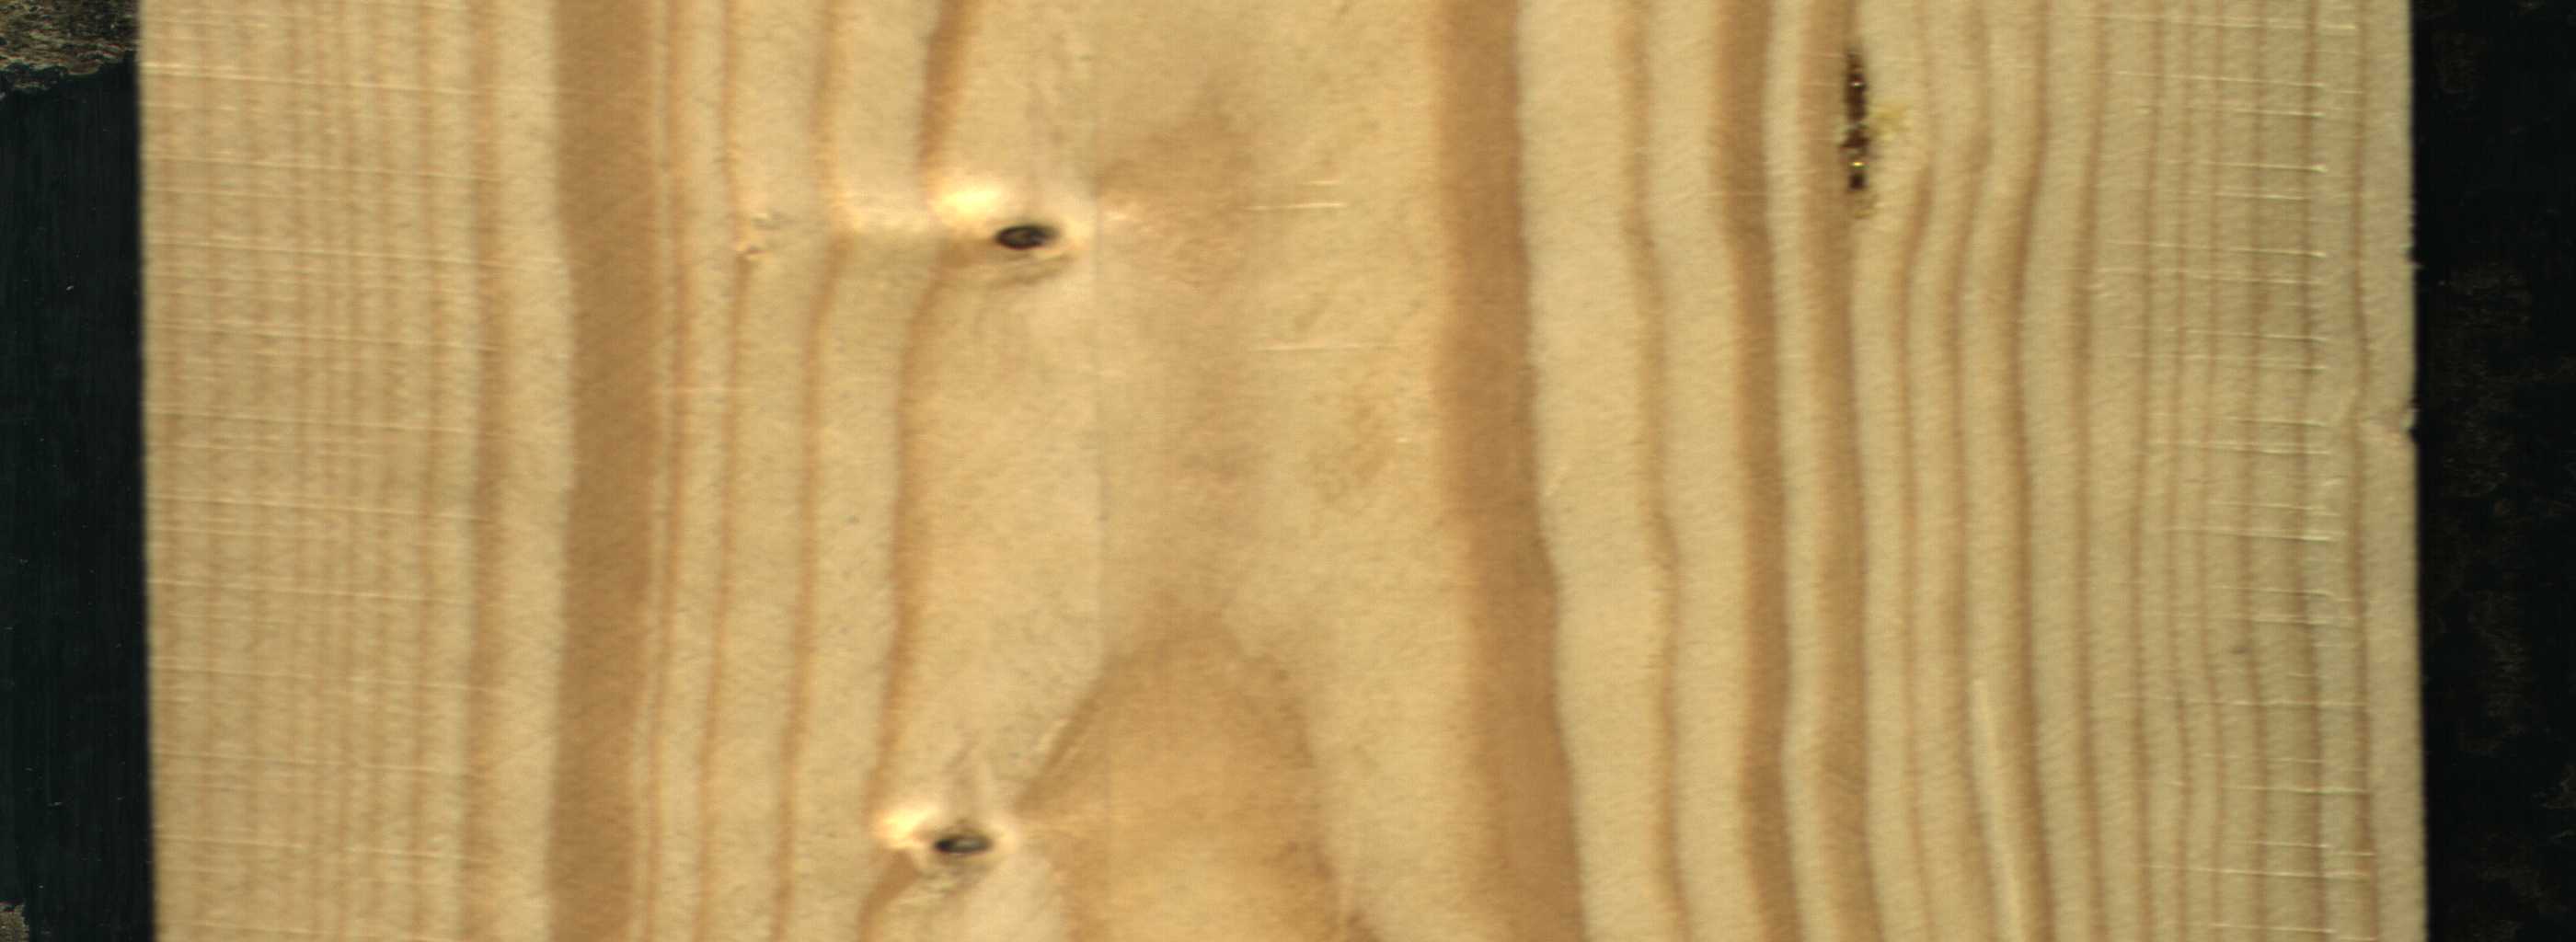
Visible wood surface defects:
resin
Quartzity
Quartzity
Dead_Knot
Live_Knot